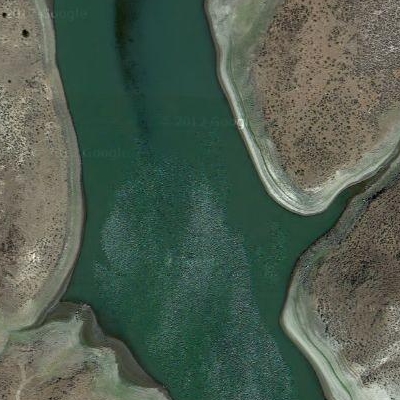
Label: RiverLake